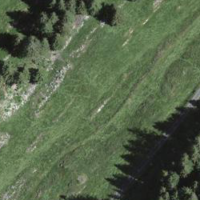
EUNIS habitat code: 24
Species observed at this site:
Orchis mascula